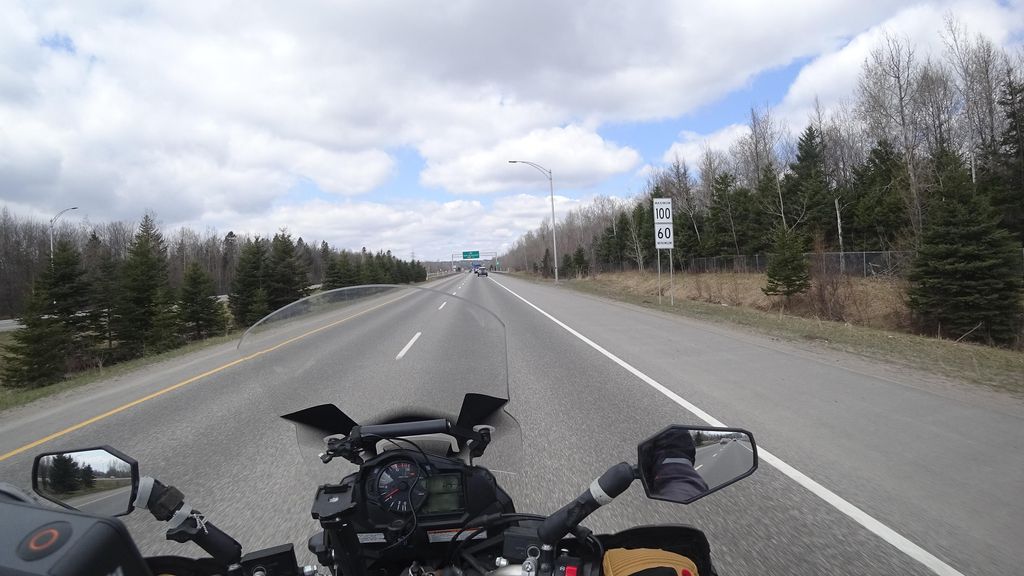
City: quebec_city